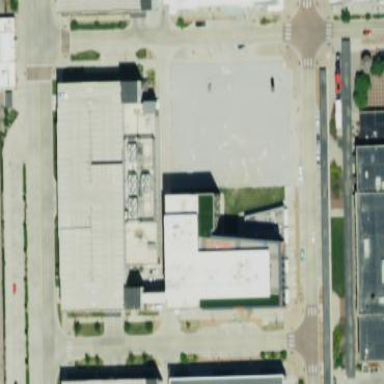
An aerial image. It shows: Commercial building.